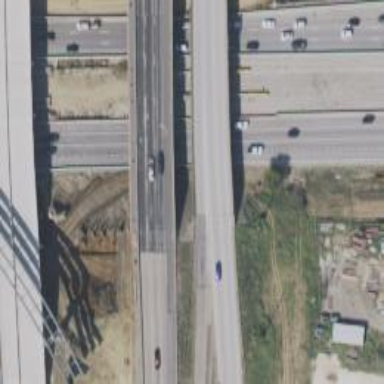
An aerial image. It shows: There is secondary road bridge with frontage road.